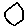
Label: hexagon